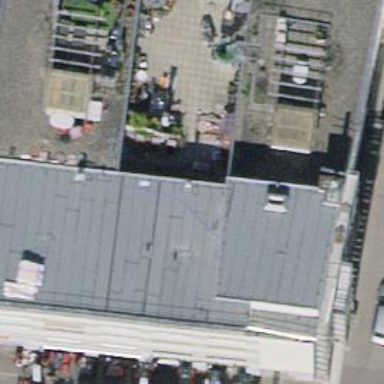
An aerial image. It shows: Clothing store.